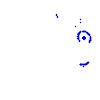
Particle: kaon